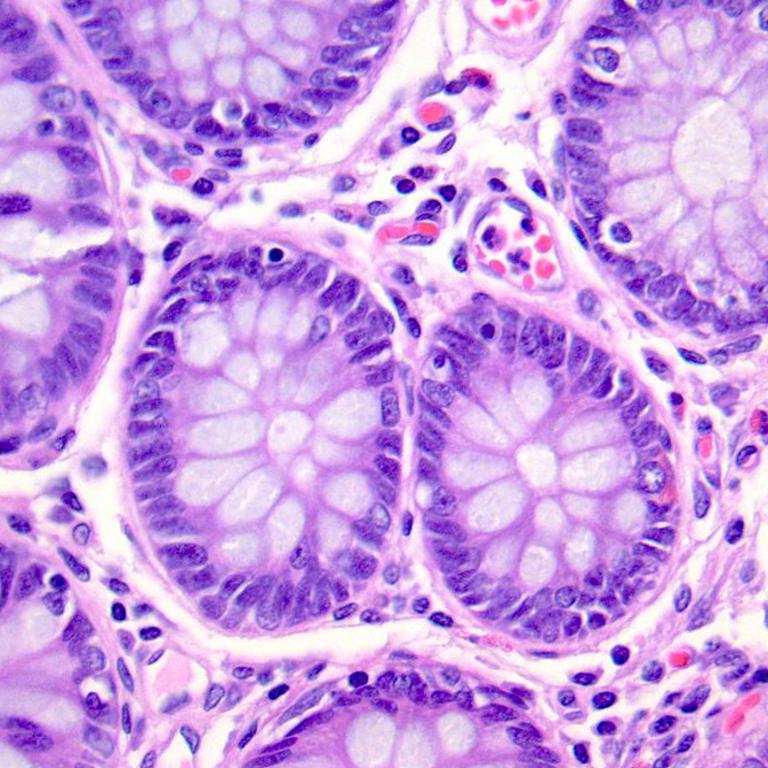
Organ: colon
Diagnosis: benign